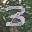
Label: 3